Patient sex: F
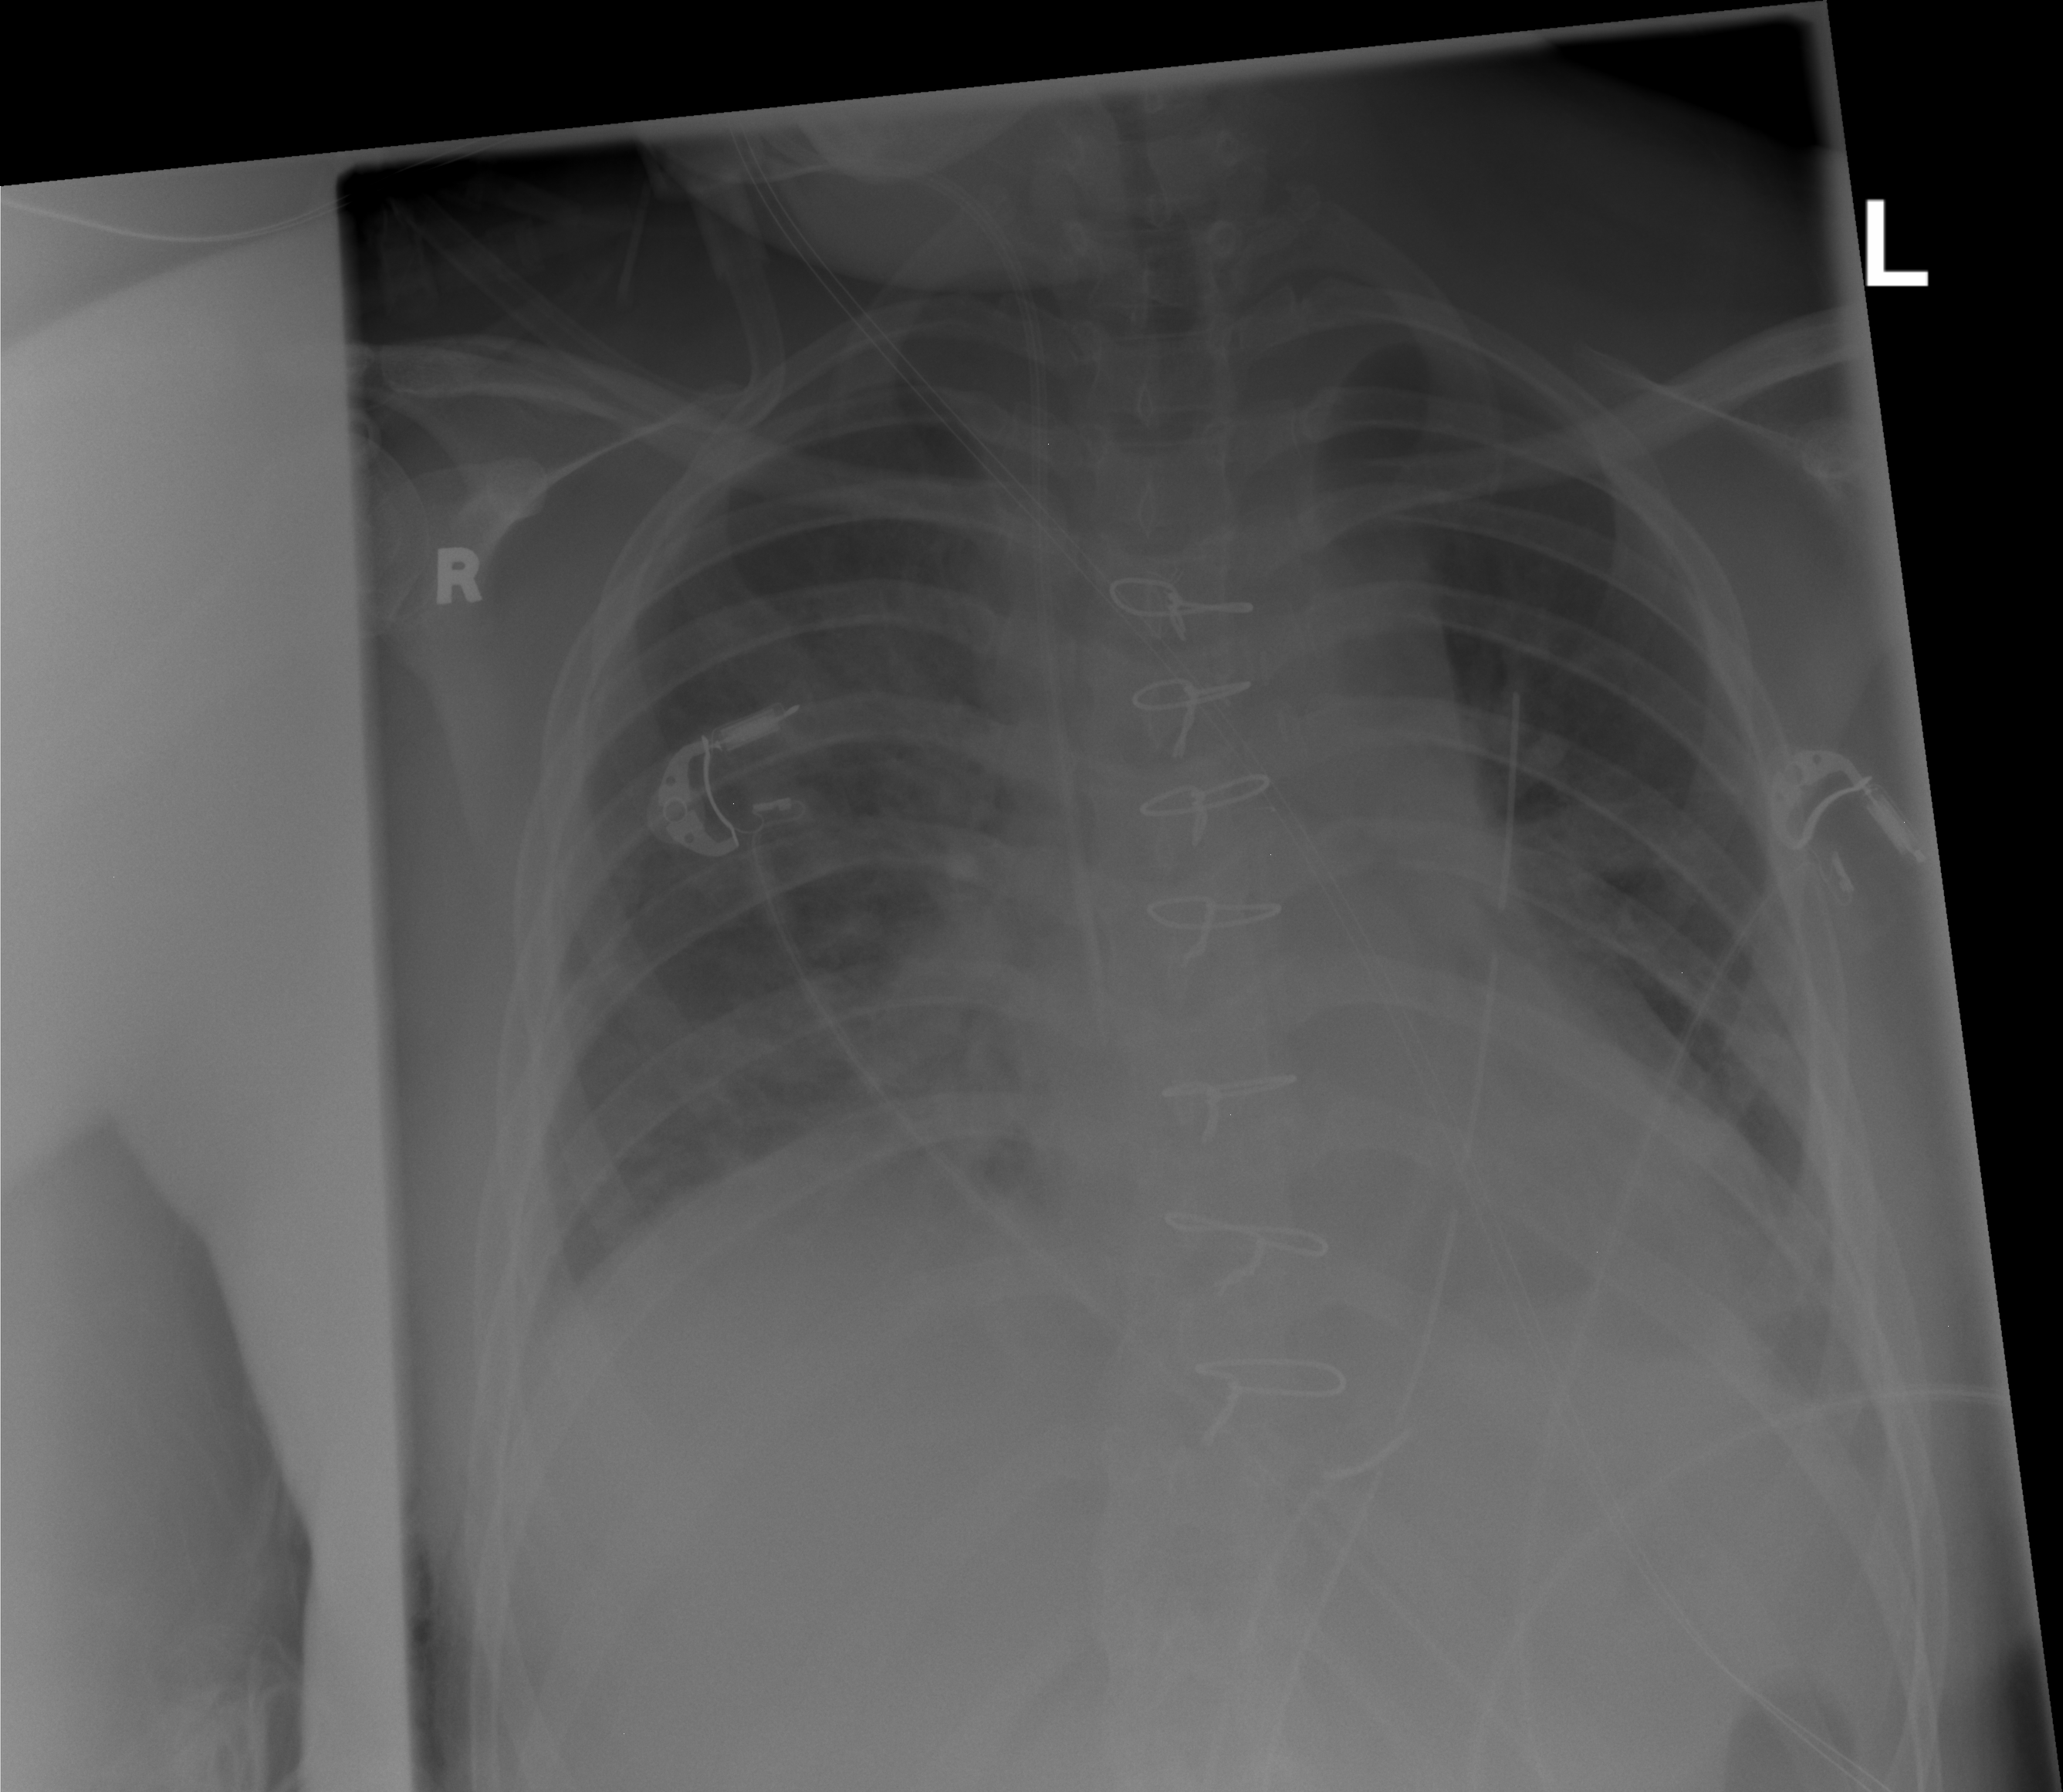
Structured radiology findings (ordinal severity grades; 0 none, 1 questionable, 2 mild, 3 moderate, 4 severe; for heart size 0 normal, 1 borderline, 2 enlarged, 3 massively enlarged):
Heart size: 2
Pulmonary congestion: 2
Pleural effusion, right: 2
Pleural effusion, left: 2
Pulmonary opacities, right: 2
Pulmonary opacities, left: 2
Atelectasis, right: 2
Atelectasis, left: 2